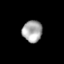
Tissue: skin
Cell type: Epithelial cells
Senescence score: 0.2697
Nuclear area (px): 418
Mean DAPI intensity: 168.833